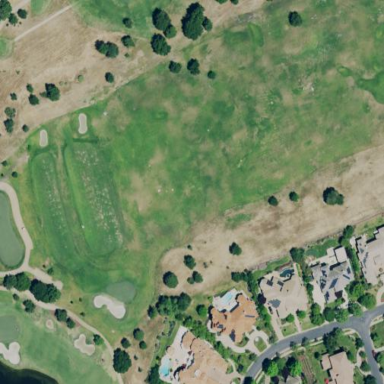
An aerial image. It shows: Grassy area designated as driving range for golf.